Question: I want to display text in between these boxes, so that each row looks something like:
'''
{Image of a d20} {Input1} d20 + {Input2} {Roll button}.
'''
This is an odd question, but <URL> should make things clearer.

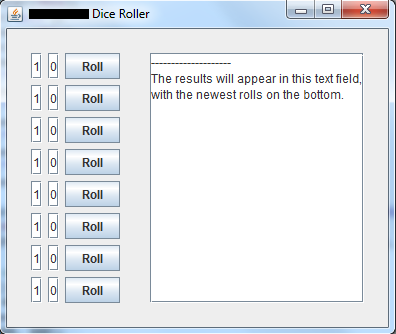
Answer: The Graphics object for your JPanel actually can draw text on it's own by invoking the drawString command. I'll post an example, but I think it will be most helpful to read the full example that explains it <URL>:
'''
@Override
protected void paintComponent(Graphics g)
{
super.paintComponent(g);
g.drawString("abc", 25, 25);
}
'''
I almost flagged this as a duplicate, but it is technically a distinct question. I would recommend just a little more searching before posting though.
EDIT:
To more thoroughly explain how this might be helpful, you could have a custom JPanel element that holds your
'''
{Image of a d20} {Input1} d20 + {Input2} {Roll button}.
'''
which draws the text, image, inputs, and buttons local to a JPanel holding all of them. This JPanel will have a paintComponent() method where you can use the above code. Then just include that in your JFrame. It makes your code a little more modular and easy to organize as you're grouping relevant components. I hope you find this helpful.
Happy coding! Leave a comment if you have any questions.